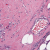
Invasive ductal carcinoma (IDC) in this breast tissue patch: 1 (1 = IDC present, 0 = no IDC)